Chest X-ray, PA view. Patient: 26 years old, sex F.
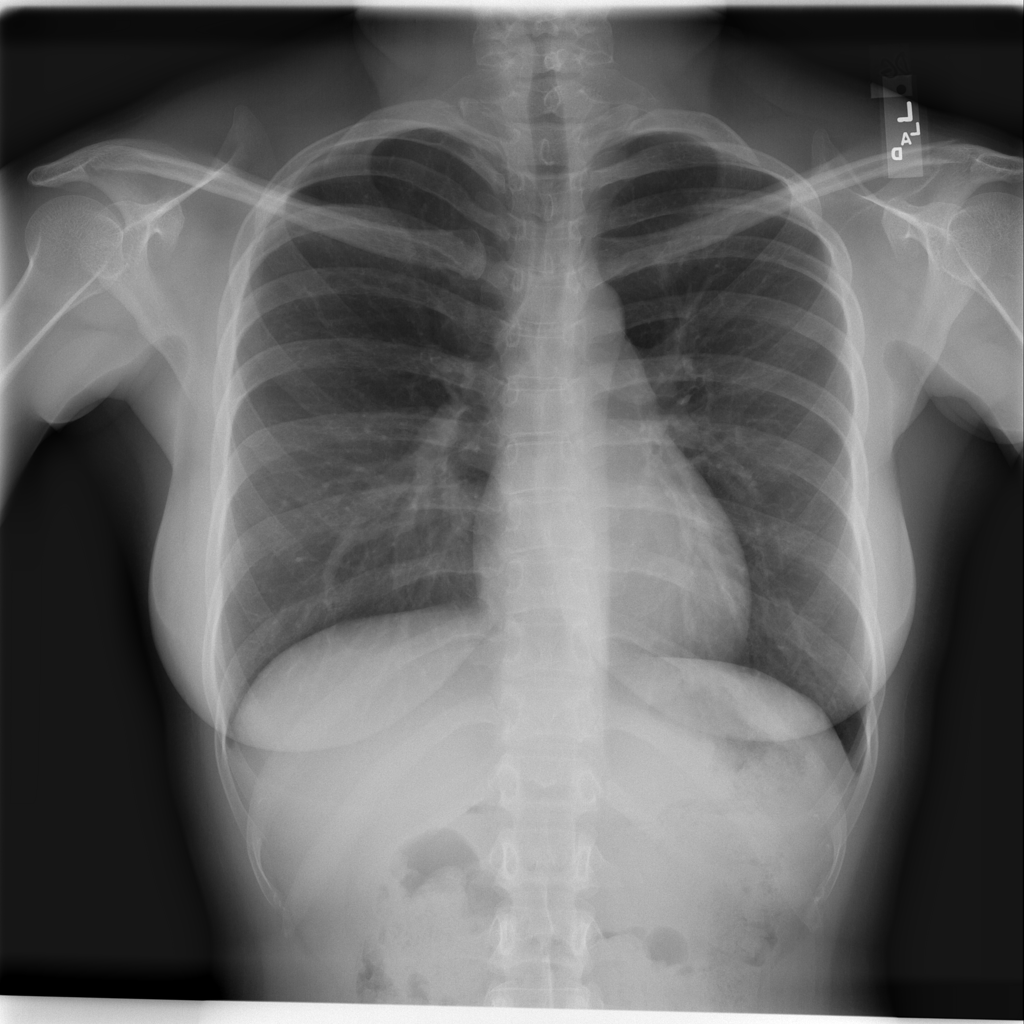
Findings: No Finding